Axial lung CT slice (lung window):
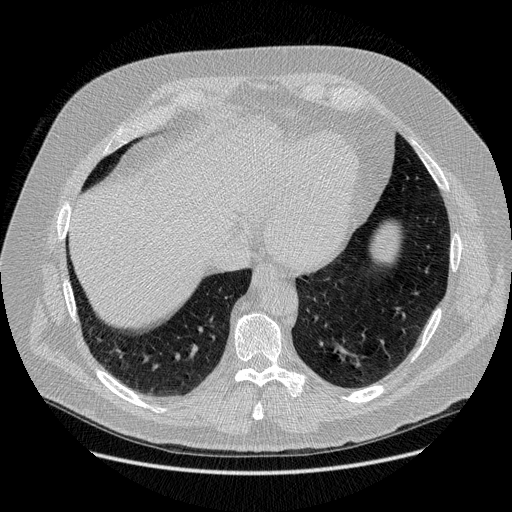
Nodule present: no